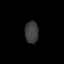
Tissue: prostate
Cell type: Epithelial cells
Senescence score: 0.3432
Nuclear area (px): 295
Mean DAPI intensity: 60.01